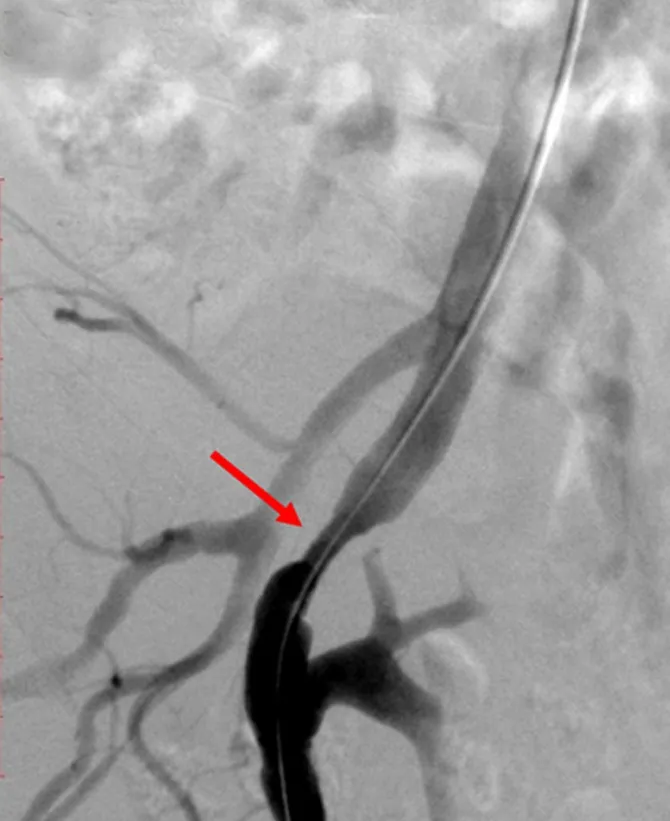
angiogram showing a tight stenosis of the external iliac artery 1 cm just proximal to the anastomosis of the renal transplant (red arrow).
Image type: radiology (ct)